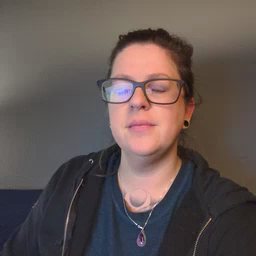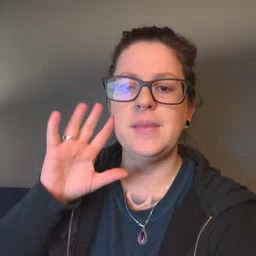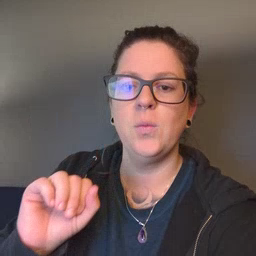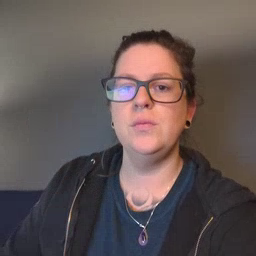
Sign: loud